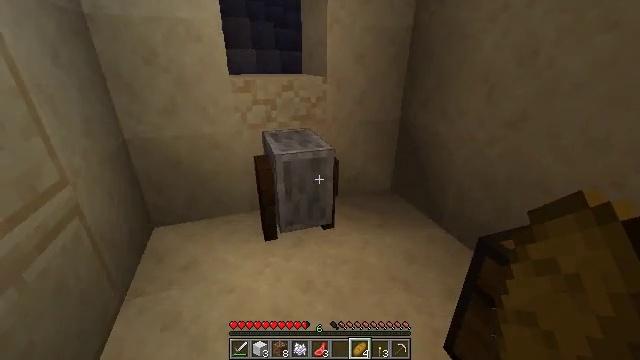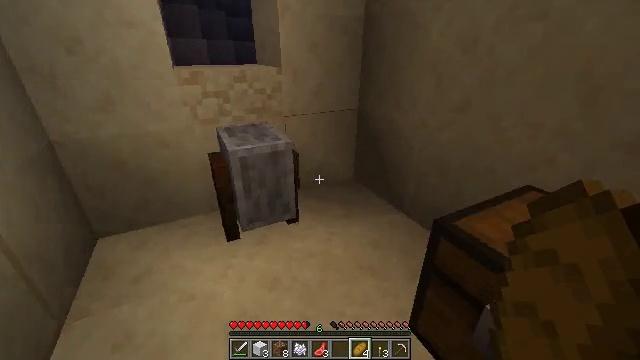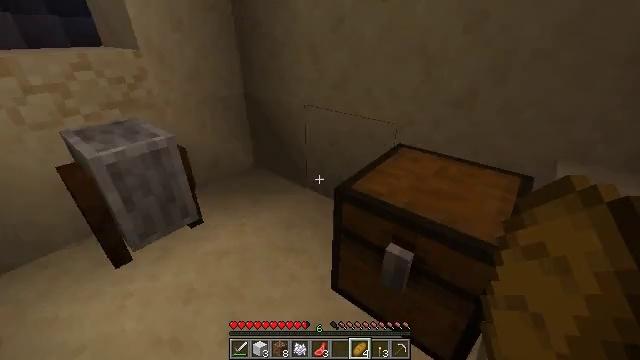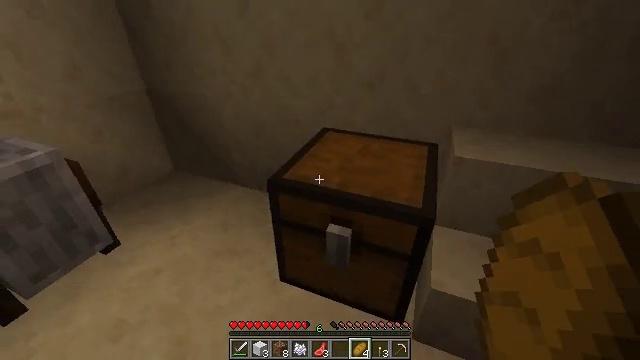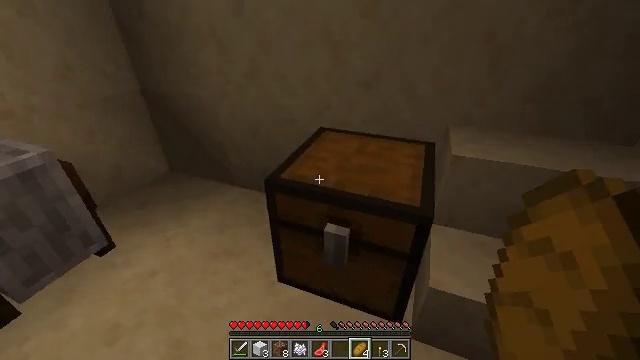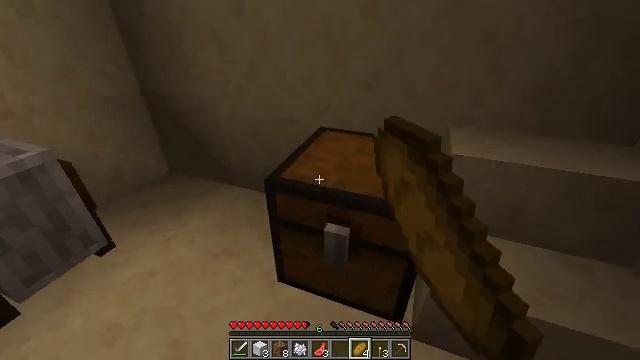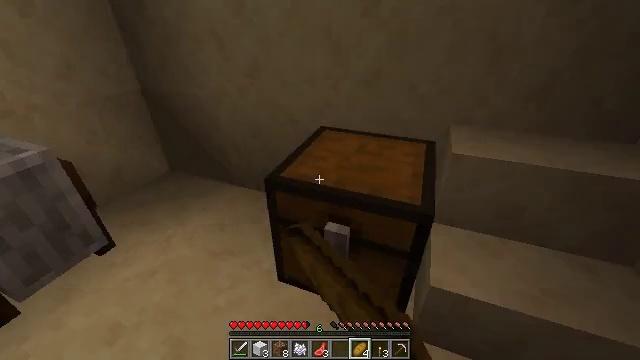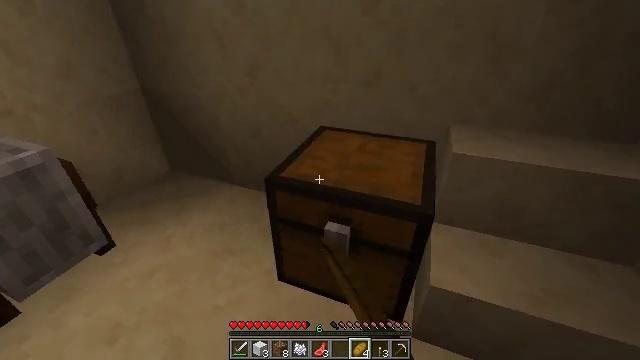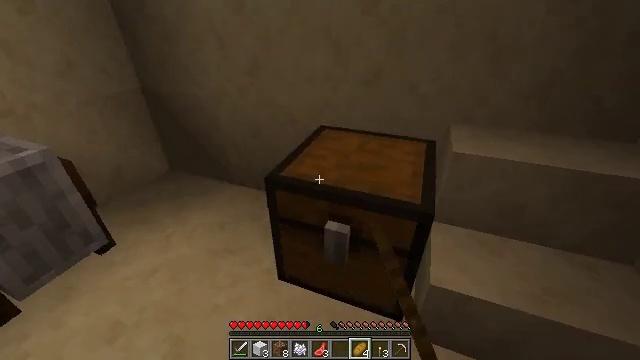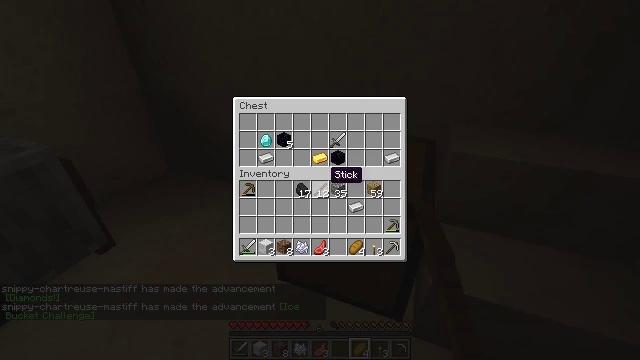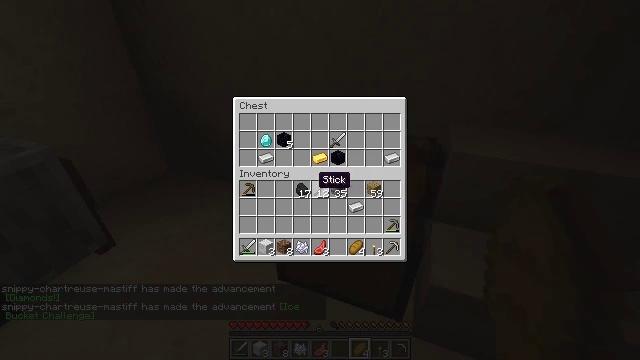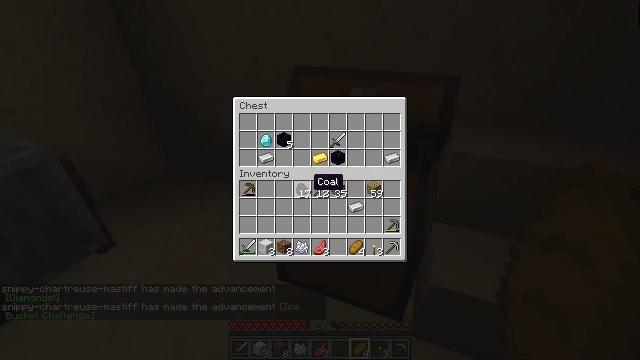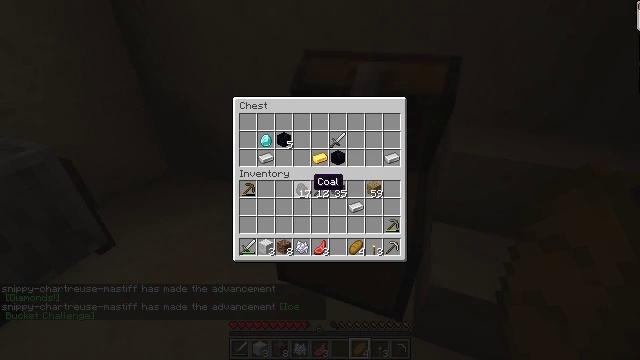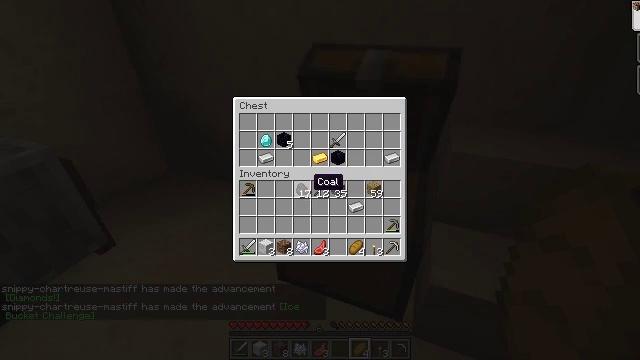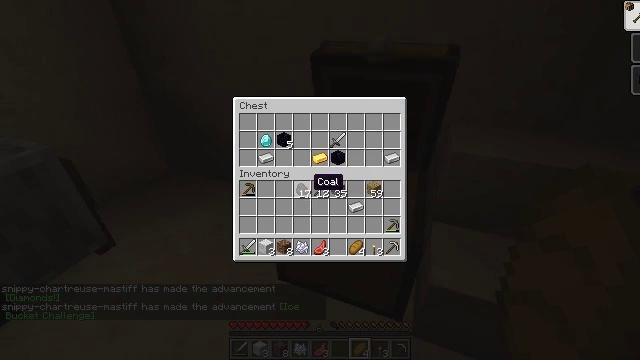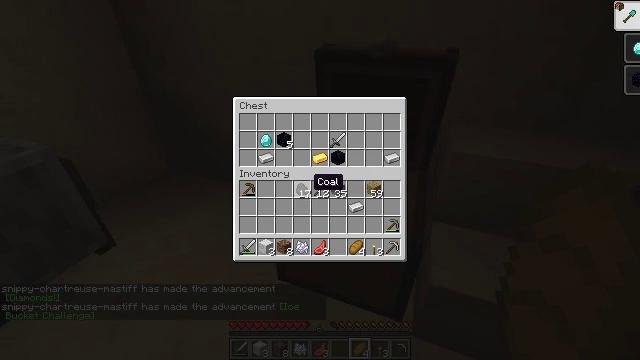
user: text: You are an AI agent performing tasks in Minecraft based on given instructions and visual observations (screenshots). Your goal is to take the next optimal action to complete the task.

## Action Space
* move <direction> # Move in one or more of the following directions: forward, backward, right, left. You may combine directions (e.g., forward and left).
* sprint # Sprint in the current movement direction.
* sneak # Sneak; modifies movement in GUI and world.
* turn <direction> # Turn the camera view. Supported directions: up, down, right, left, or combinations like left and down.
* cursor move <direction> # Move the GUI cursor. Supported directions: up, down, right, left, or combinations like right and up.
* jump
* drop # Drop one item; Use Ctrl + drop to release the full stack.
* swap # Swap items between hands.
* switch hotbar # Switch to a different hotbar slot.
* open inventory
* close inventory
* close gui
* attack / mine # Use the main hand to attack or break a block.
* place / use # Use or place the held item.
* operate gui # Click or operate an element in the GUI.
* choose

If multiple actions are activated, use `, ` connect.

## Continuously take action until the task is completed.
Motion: motion action
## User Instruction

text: Break the green bed to move it.
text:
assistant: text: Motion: turn right and down
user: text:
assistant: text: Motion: turn right and down
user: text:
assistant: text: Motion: turn right and down
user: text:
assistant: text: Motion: use / place
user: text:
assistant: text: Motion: use / place
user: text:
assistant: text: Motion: use / place
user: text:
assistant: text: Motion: no_op
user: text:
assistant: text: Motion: no_op
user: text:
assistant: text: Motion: no_op
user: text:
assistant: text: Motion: cursor move left
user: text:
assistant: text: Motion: no_op
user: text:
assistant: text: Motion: no_op
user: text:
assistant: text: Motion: no_op
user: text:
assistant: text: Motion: no_op
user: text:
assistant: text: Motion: no_op
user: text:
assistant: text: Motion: no_op
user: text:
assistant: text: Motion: no_op
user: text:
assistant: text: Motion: no_op
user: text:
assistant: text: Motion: cursor move right
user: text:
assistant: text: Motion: no_op
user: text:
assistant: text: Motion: no_op
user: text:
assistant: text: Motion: no_op
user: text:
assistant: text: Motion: no_op
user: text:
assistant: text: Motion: no_op
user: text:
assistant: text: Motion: no_op
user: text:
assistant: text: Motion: cursor move up
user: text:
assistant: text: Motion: cursor move up
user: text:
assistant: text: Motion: no_op
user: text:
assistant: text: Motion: no_op
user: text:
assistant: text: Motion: sneak